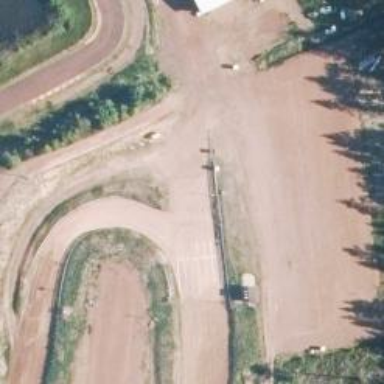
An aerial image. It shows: Raceway for motor sports.